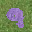
Label: 9